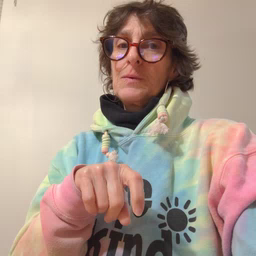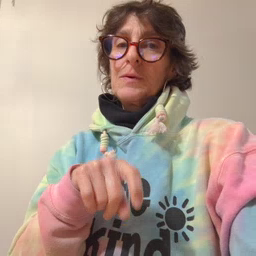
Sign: kiss